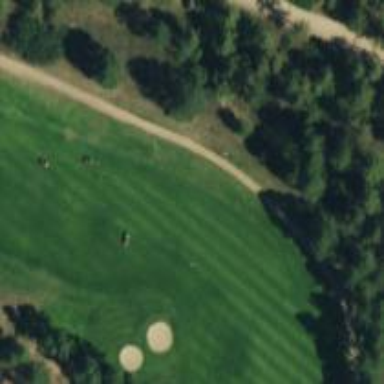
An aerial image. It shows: Golf hole.